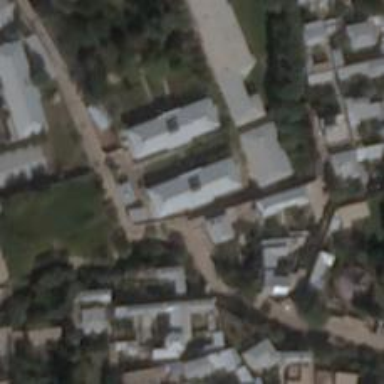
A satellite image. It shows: School.